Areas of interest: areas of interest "Soccer Field"
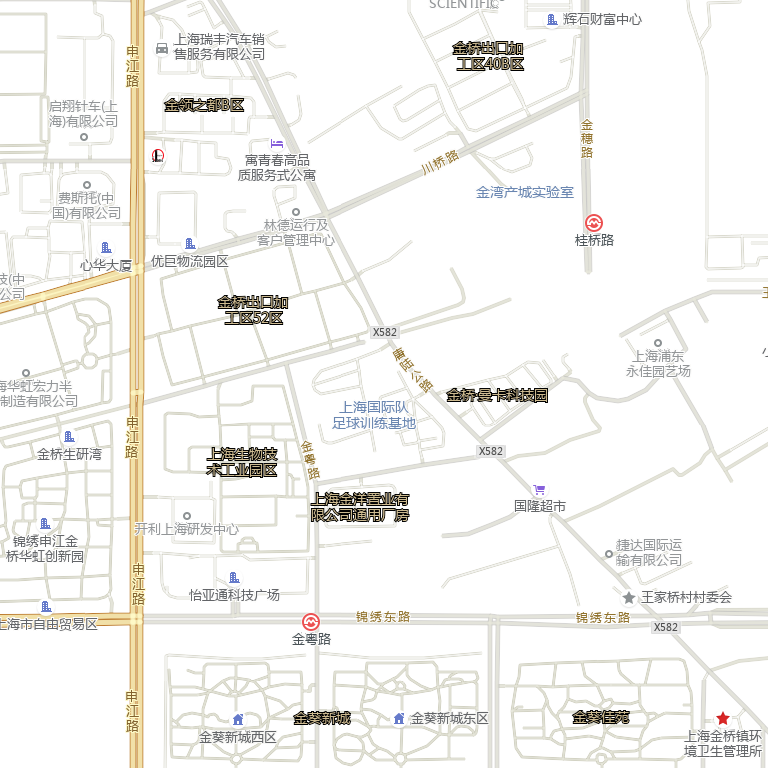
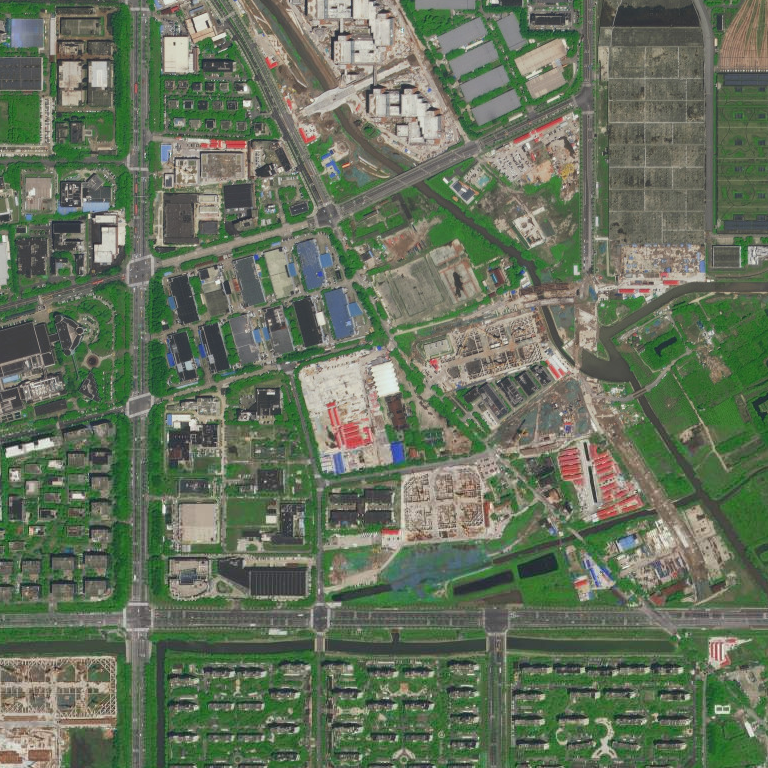